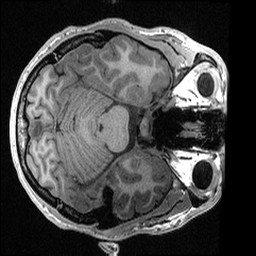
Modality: T1w
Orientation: axial
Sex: male
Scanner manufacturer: ge
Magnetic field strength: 3 T
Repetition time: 0.0064 s
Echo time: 0.00281 s